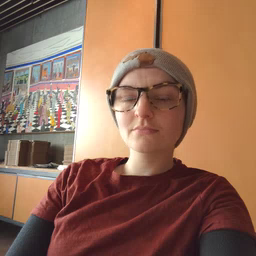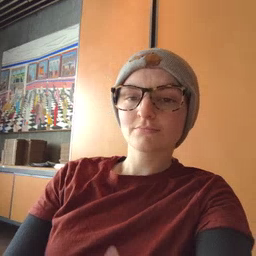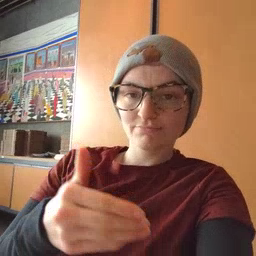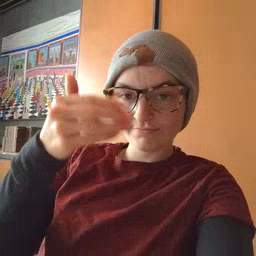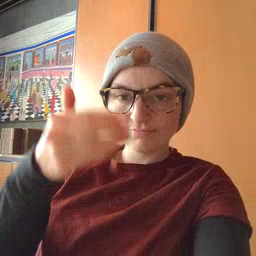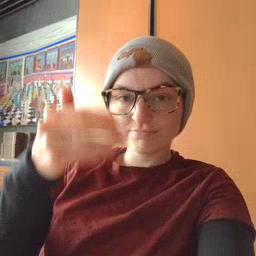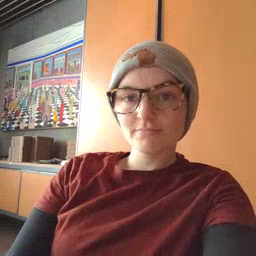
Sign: glasswindow